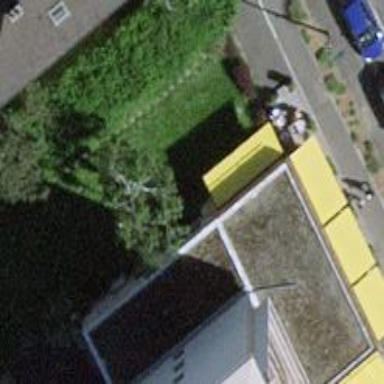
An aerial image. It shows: Bakery inside building.